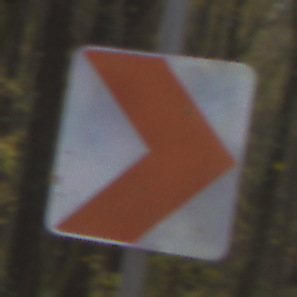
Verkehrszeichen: RichtungstafelnInKurvenKleinLinks
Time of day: MorningAfternoon
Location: Outdoor (Nature)
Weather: Overcast
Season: Autumn
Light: Natural